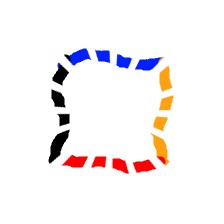
Shape: square